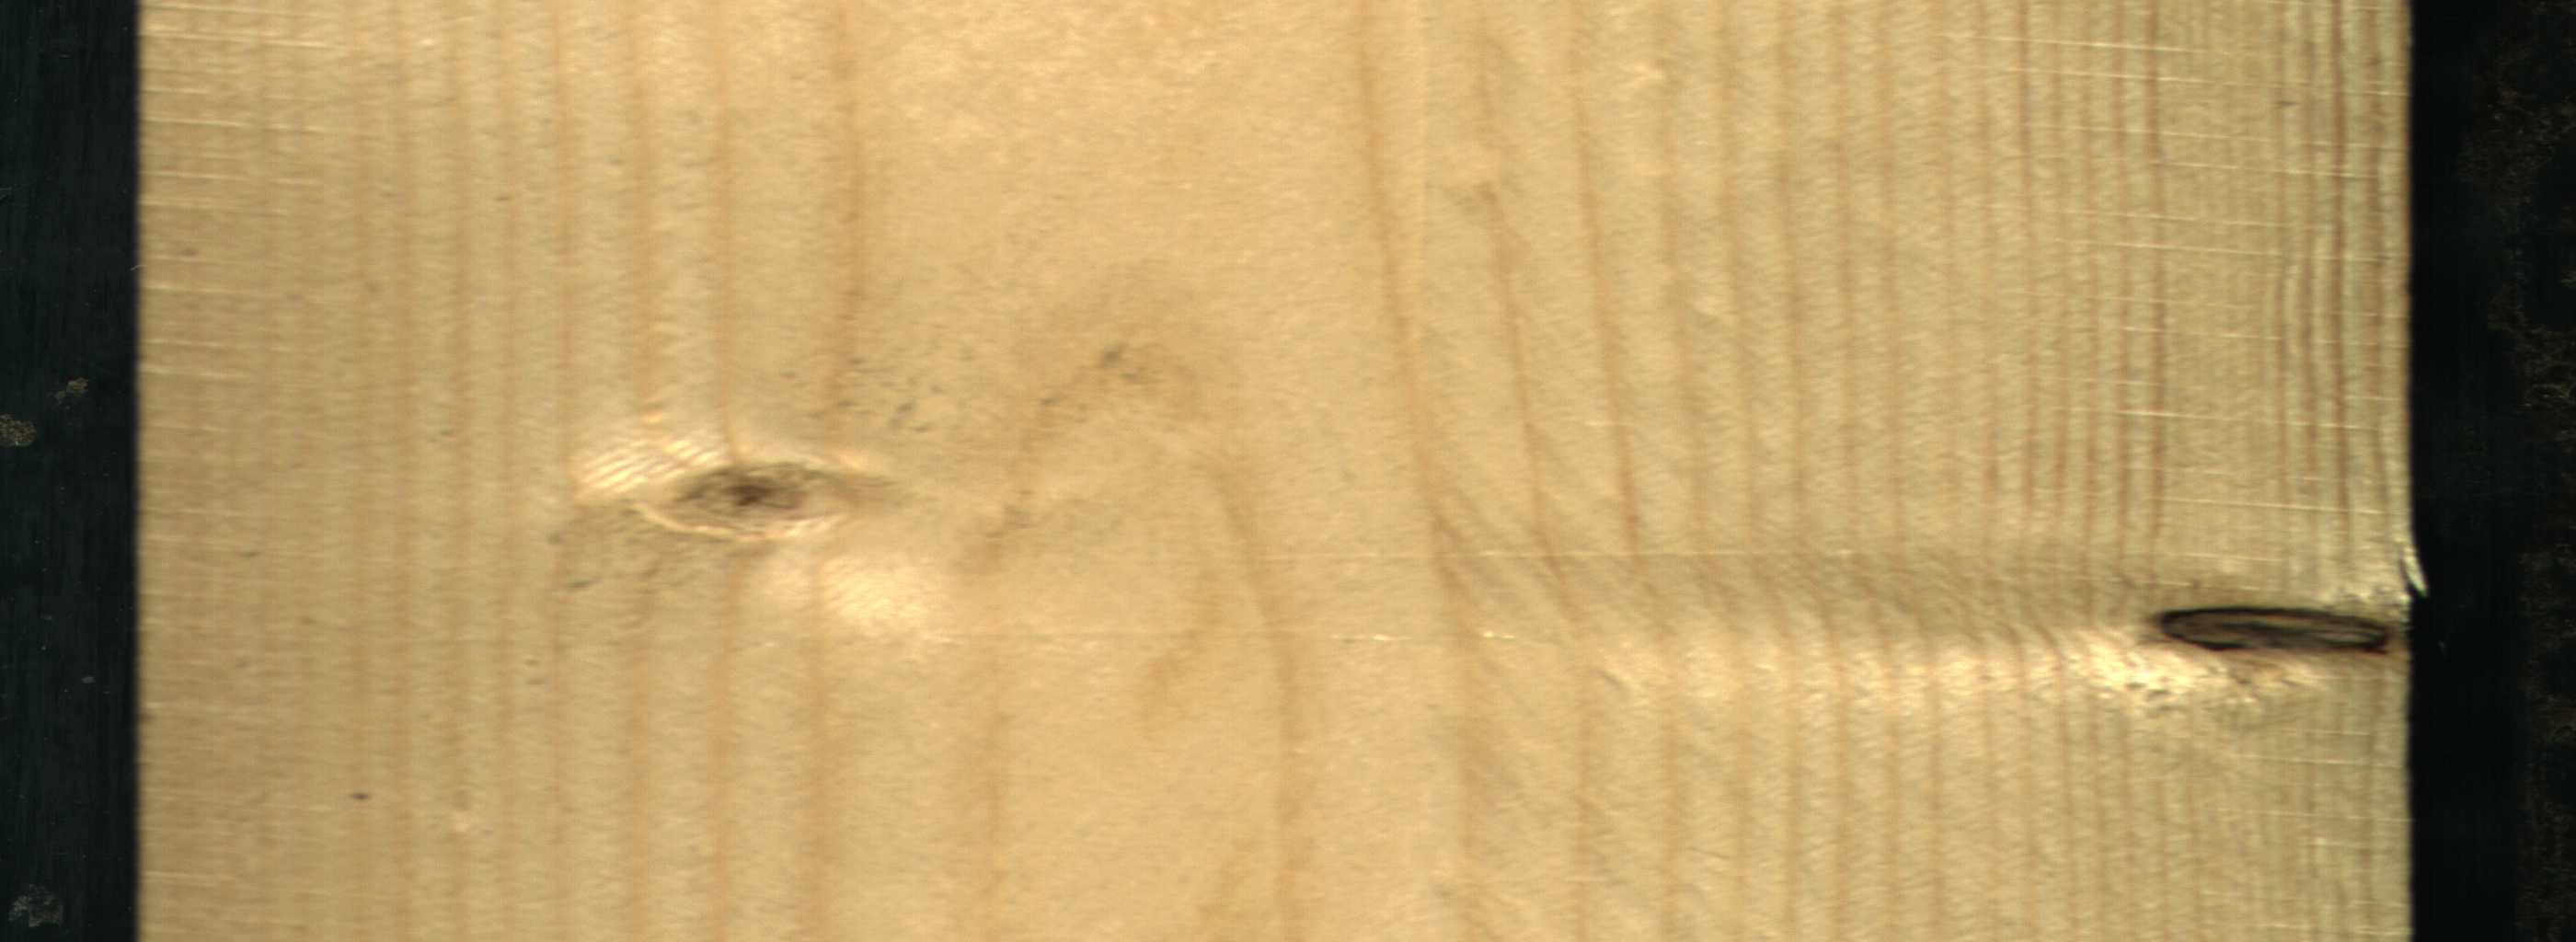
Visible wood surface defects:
Dead_Knot
Live_Knot